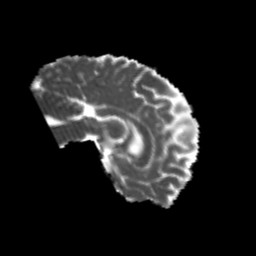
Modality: MD
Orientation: sagittal
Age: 20
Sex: male
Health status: healthy
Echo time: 0.074 s